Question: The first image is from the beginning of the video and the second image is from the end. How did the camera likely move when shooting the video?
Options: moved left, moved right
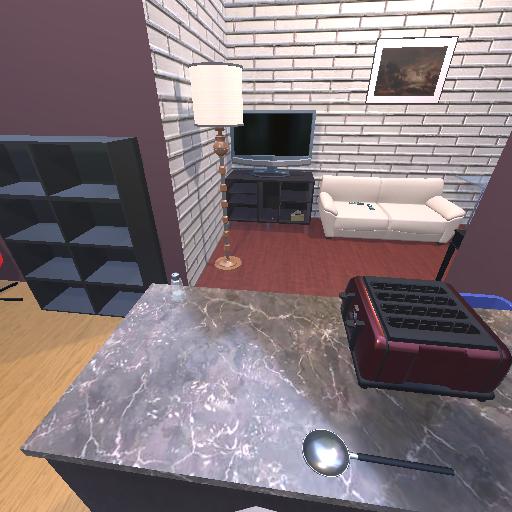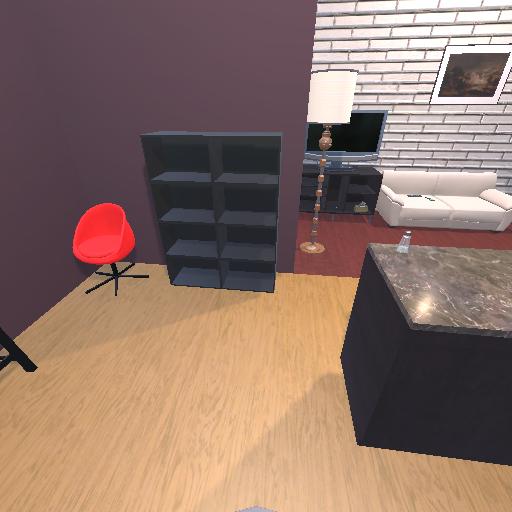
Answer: moved left